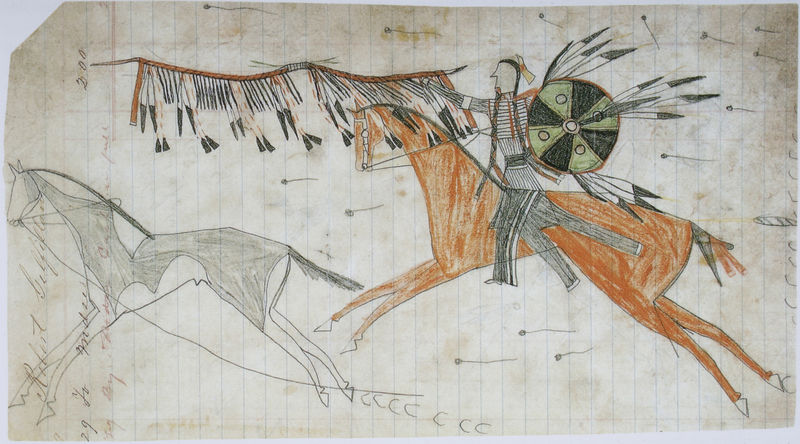
Titel: Last Bull Captures a Horse
Standort: New York (New York)
Institution: United States Military Academy Library, West Point
Schlagwörter: feder, kampf, kämpfer, mann, weiß, gelb, grün, ocker, bewegung, braun, bunt, grau, kreide, nase, orange, schwarz, skizze, zeichnung, rot, beige, karo, hose, federn, tod, bild, figur, haare, blatt, pferd, pferde, reiter, beine, hufe, reiten, schweif, sprung, zaumzeug, zügel, farbig, schrift, papier, bogen, zwei, studie, zöpfe, leine, spuren, abstrakt, grafik, graphik, kuh, linien, amerika, krieg, querformat, zopf, datum, wandmalerei, nägel, flucht, schild, blut, text, waffe, dynamik, lauf, rennen, beschriftung, bleistift, entwurf, jagd, stift, heft, gejagt, jäger, leder, fangen, verfolgung, krieger, braunrot, jagt, speer, gallopp, kladde, pfeil, kästchen, primitiv, hengst, pfeile, raster, galopp, idee, buntstift, palimpsest, notizen, skitte, buntstifte, kinderzeichnung, fohlen, kizze, indianer, galoppieren, schecke, sper, sperr, kindlich, liniert, eile, höhlenmalerei, kritzelei, mongolei, einfangen, spermien, käpfer, verfolgt, bewegungsspuren, indiander, adlerfedern, beschossen, hölenmalerei, karl may, lasso, liniertes papier, sattellos, spurng, schreibblock, wildes pferd, 200, liniertes blatt, hufabdrücke, notizpapier, linienpapier, radter